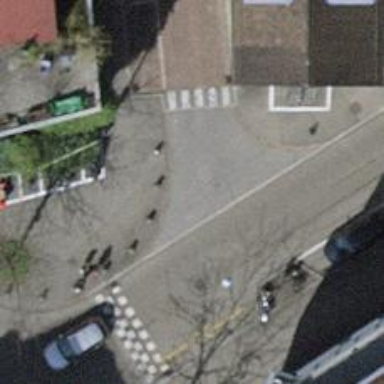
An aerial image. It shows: Unmarked crossing with traffic calming table on the road.